Question: I have a question which is about Google App Engine, I have found an error while running that application. I have installed successfully with Phython 2.7.3.
here is the message appear when I open it .

And here is an error message in GooglAppEngineLaucer.exe.log
'''
Traceback (most recent call last):
File "GoogleAppEngineLauncher.py", line 42, in <module>
File "wx\_core.pyc", line 7913, in __init__
File "wx\_core.pyc", line 7487, in _BootstrapApp
File "launcher\app.pyc", line 53, in OnInit
File "launcher\app.pyc", line 98, in _CreateModels
File "launcher\preferences.pyc", line 68, in __init__
File "launcher\preferences.pyc", line 72, in Load
File "ConfigParser.pyc", line 267, in read
File "ConfigParser.pyc", line 462, in _read
ConfigParser.MissingSectionHeaderError: File contains no section headers.
file: C:\Users\samphors/Google\google_appengine_launcher.ini, line: 1
'\x00\x00\x00\x00\x00\x00\x00\x00\x00\x00\x00\x00\x00\x00\x00\x00\x00\x00\x00\x00\x00\x00\x00\x00\x00\x00\x00\x00\x00\x00\x00\x00\x00\x00\x00\x00\x00\x00\x00\x00\x00\x00\x00\x00\x00\x00\x00\x00\x00\x00\x00\x00\x00\x00\x00\x00\x00\x00\x00\x00\x00\x00\x00\x00\x00\x00\x00\x00\x00\x00\x00\x00\x00\x00\x00\x00\x00\x00\x00\x00\x00\x00\x00\x00\x00\x00\x00\x00\x00\x00\x00\x00\x00\x00\x00\x00\x00\x00\x00\x00\x00\x00\x00\x00\x00\x00\x00\x00\x00\x00\x00\x00\x00\x00\x00\x00\x00\x00\x00\x00\x00\x00\x00\x00\x00\x00\x00\x00\x00\x00\x00\x00\x00\x00\x00\x00\x00\x00\x00\x00\x00\x00\x00\x00\x00\x00\x00\x00\x00\x00\x00\x00\x00\x00\x00\x00\x00\x00\x00\x00\x00\x00\x00\x00\x00\x00\x00\x00\x00\x00\x00\x00\x00\x00\x00'
'''
I don't know how to solve this serious problem, could anyone help me?
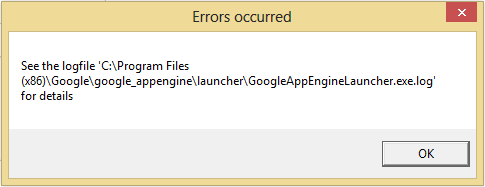
Answer: The error occurs when reading some preferences that are stored (in Windows) under C:\Documents and Settings\USERNAME\Application Data\Google\Preferences.ini (you may have to add quotes to get the spaces to work). It sounds like this file is bad for some reason. Note that it contains preferences for other Google apps besides appengine, so you may want to edit and try to fix it. You can find <URL>.
You could also try backing up this file, moving the original, and re-installing appengine to get a good copy. You could end up losing other preferences by doing this, so it would be better to fix the file.